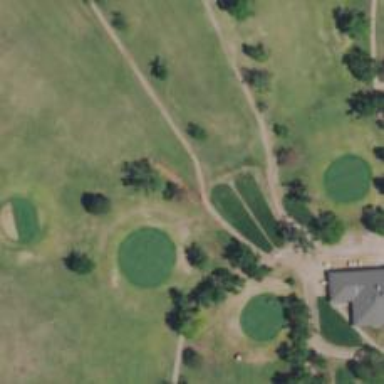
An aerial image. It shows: Service road designated as golf cart path.